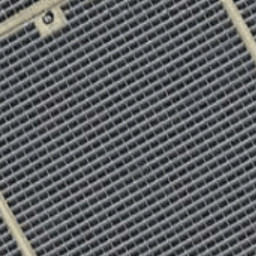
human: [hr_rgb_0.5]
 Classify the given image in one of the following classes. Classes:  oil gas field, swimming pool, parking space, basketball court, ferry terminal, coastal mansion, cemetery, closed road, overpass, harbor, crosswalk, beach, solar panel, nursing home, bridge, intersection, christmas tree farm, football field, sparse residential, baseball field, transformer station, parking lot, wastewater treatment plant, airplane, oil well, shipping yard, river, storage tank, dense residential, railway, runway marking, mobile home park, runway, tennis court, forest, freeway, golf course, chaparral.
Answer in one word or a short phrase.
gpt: solar panel